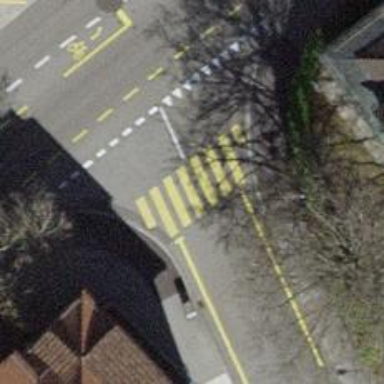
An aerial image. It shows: Zebra crossing on the road.